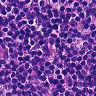
Metastatic tissue present: no